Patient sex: M
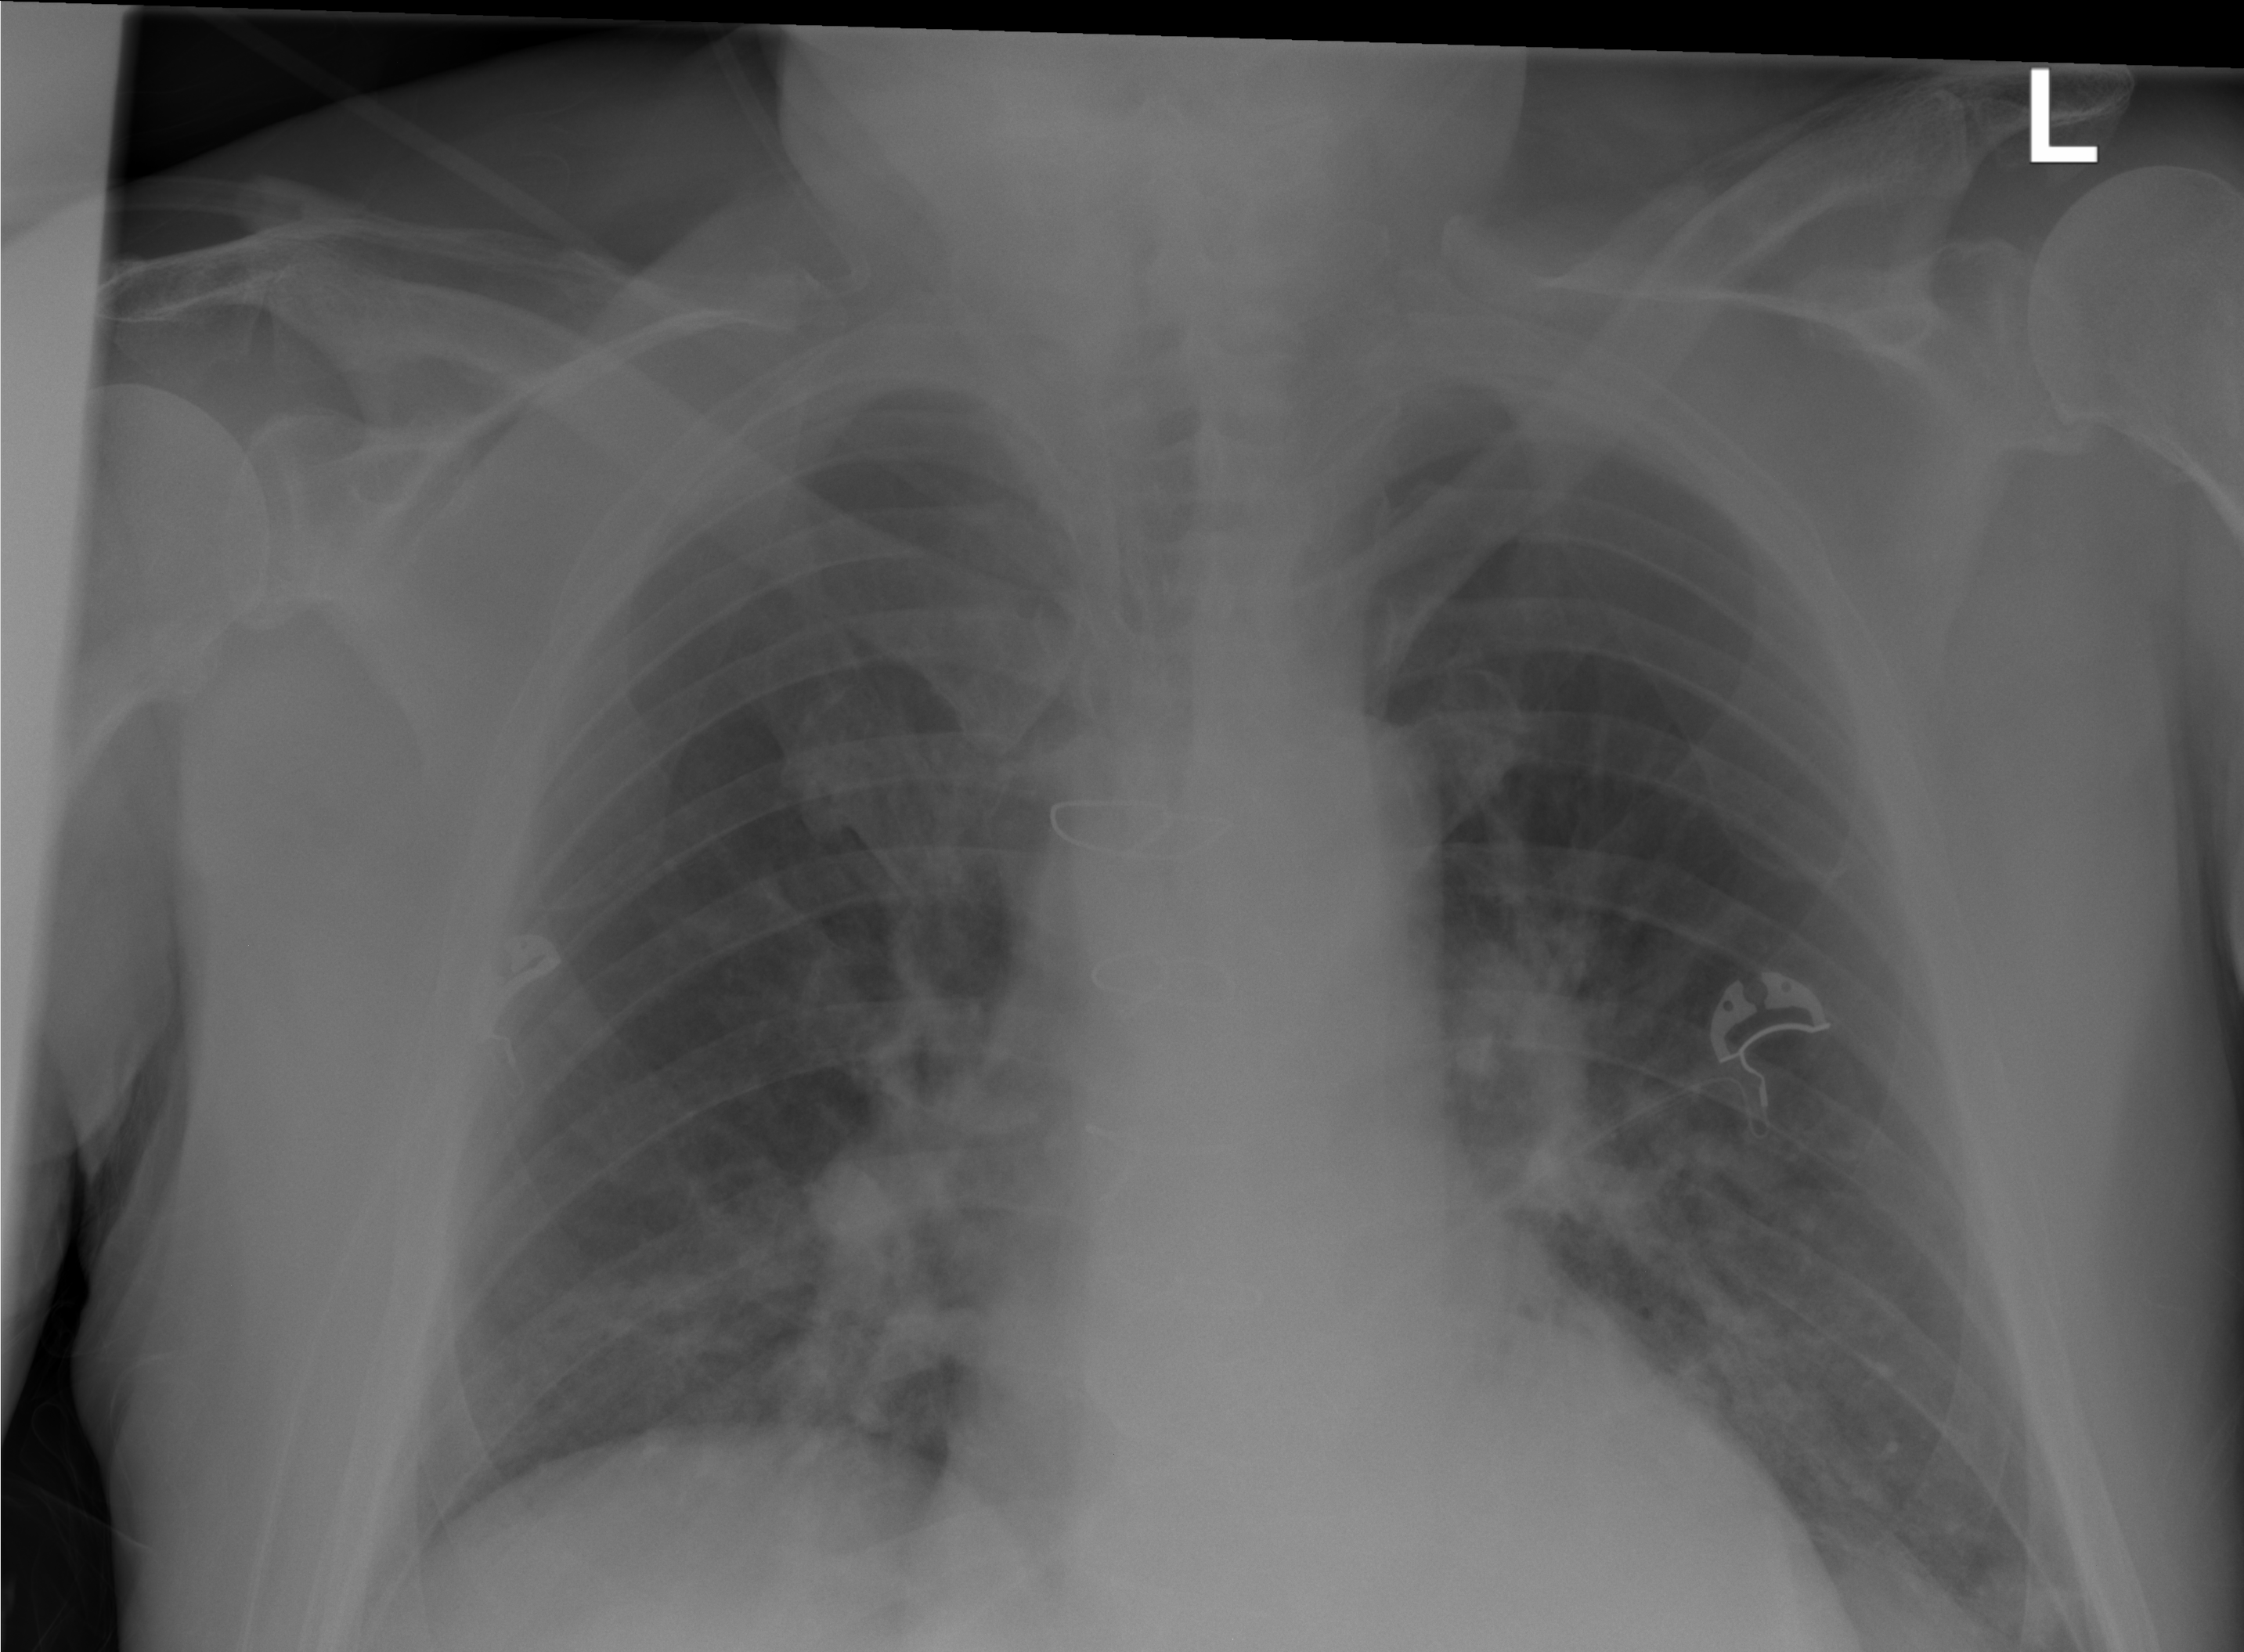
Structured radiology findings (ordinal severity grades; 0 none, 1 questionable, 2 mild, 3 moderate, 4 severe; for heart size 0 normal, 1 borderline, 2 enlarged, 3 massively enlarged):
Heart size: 0
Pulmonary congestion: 0
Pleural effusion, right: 0
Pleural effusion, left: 0
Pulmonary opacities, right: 1
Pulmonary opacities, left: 1
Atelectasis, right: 0
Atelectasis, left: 0